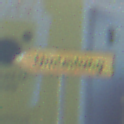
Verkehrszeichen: UmleitungswegweiserLinksweisend
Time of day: MorningAfternoon
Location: Outdoor (Suburban)
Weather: PartlyCloudy
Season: NotSpecified
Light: Natural